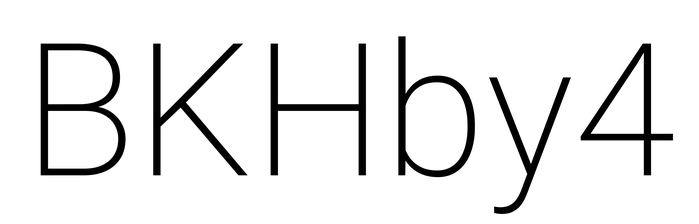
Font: Roboto_ExtraLight